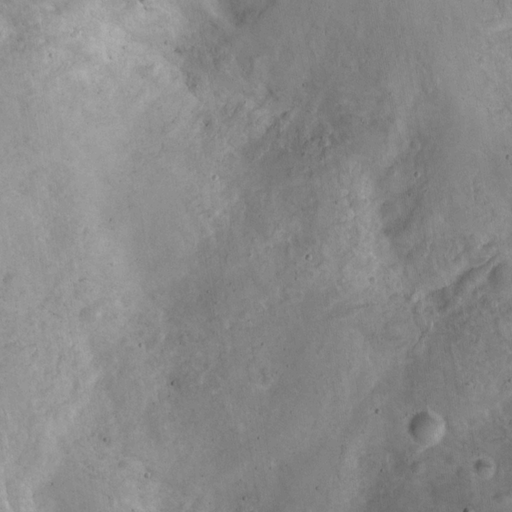
Classes present: Background, Cone